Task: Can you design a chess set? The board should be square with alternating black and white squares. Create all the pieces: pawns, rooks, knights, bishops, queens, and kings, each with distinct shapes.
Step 1927:
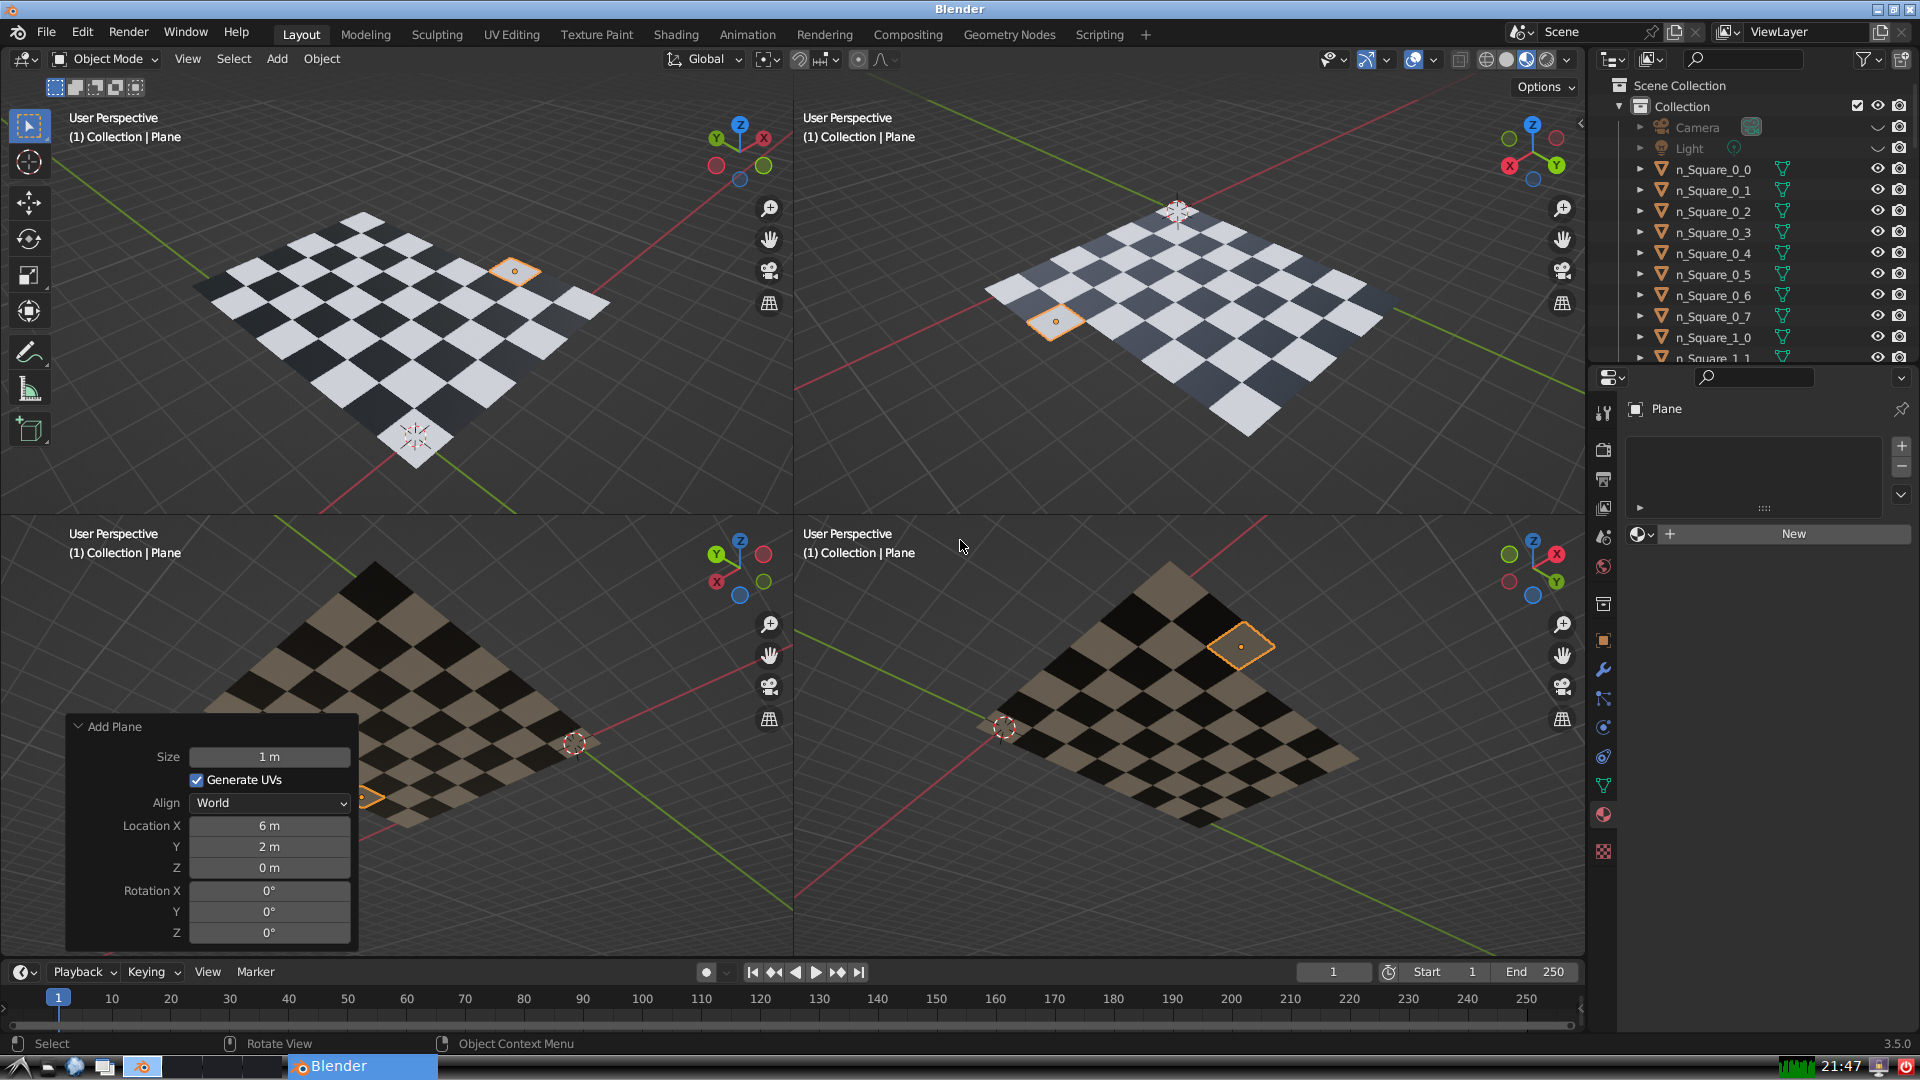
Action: {"key_press": ['Ctrl, Home']}